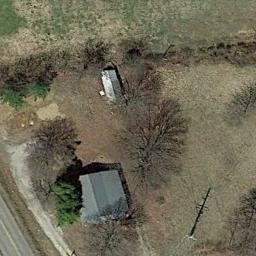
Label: sparse_residential